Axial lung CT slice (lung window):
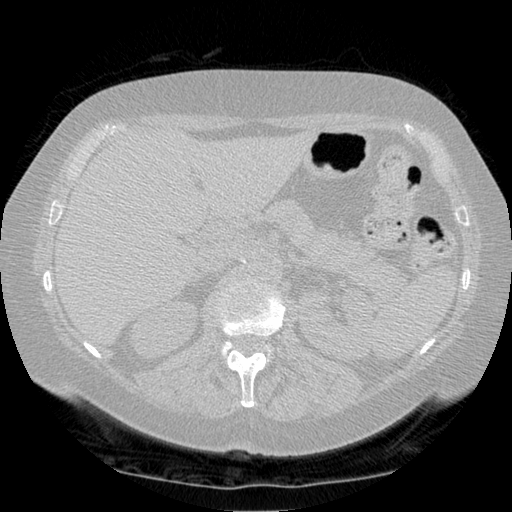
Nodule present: no